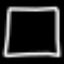
Label: square